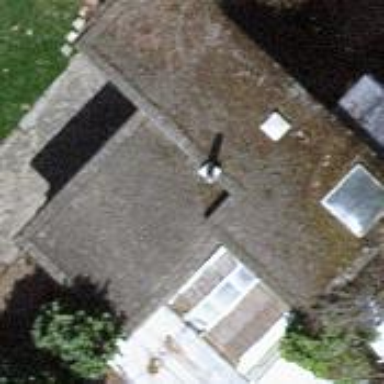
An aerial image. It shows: Detached building.